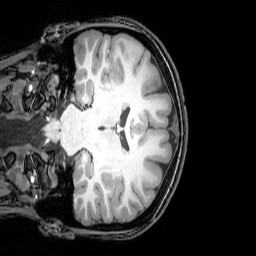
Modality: T1w
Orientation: coronal
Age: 21
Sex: female
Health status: healthy
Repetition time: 0.081 s
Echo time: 0.037 s